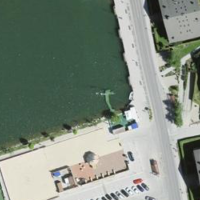
EUNIS habitat code: 53
Species observed at this site:
Petasites albus